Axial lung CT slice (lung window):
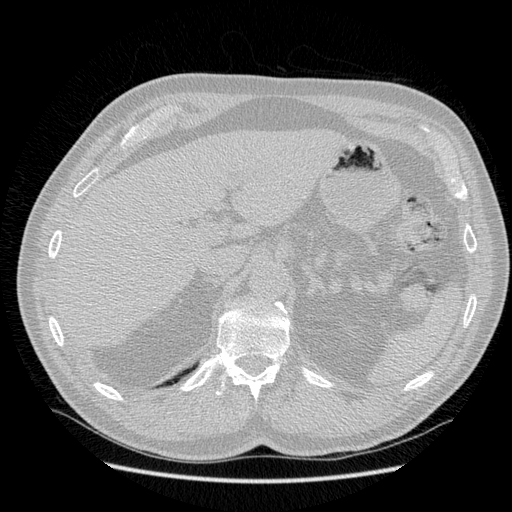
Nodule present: no